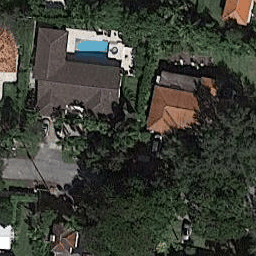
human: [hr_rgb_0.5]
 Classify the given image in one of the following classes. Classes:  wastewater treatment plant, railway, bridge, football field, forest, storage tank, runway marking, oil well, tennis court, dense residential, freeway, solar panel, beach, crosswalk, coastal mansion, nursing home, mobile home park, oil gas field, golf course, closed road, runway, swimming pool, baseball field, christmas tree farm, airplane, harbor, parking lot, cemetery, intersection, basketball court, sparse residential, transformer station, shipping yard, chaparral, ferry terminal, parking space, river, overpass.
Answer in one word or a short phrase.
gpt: sparse residential